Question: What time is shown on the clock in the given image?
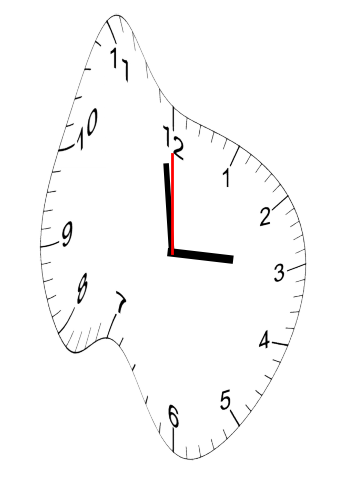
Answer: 02:59:00